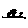
Label: tree